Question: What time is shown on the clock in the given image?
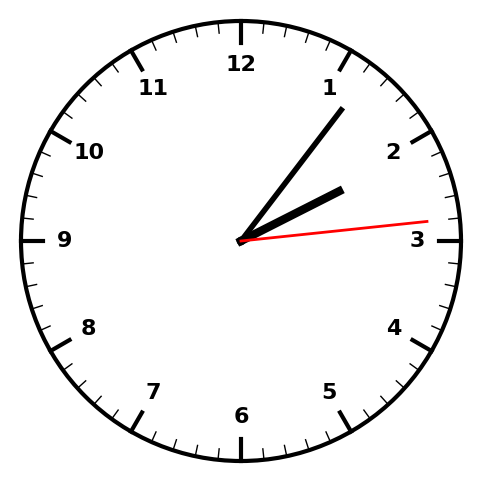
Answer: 02:06:14